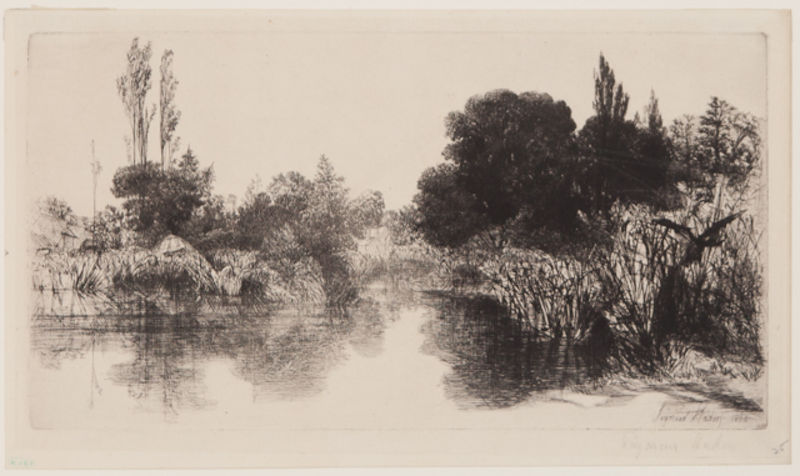
Titel: Shere Mill Pond
Künstler: Francis Seymour Haden
Standort: Amherst (Massachusetts, USA)
Institution: Mead Art Museum, Amherst College
Schlagwörter: white, black, gray, grey, noir, print, reflection, sky, tree, lake, landscape, water, reflections, trees, grass, reeds, river, stream, bushes, plants, drawing, paper, black and white, shadow, bird, etching, monochrome, photo, leaves, signature, engraving, pencil, crane, bush, pond, rushes, shading, charcoal, shadows, shrubs, contrast, haze, marsh, moss, swamp, b&w, blanc, soft, graphite, clear, quiet, solitude, pong, ciel, arbre, plantes, plante, eau, ciela, roseau, cattails, poind, cattail, bugh